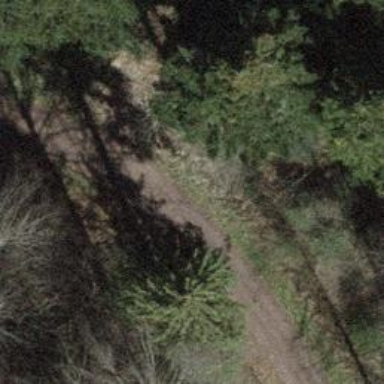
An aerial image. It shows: Gravel track with grade 2 quality.